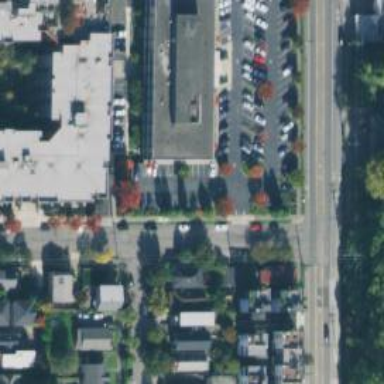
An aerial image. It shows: Residential road with separate sidewalk.